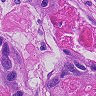
Metastatic tissue present: yes